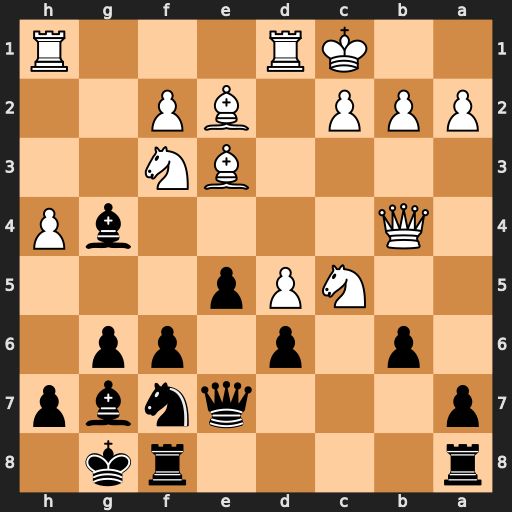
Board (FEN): r4rk1/p3qnbp/1p1p1pp1/2NPp3/1Q4bP/4BN2/PPP1BP2/2KR3R
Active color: b
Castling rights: -
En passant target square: -
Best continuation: Bxf3 Bxf3 bxc5